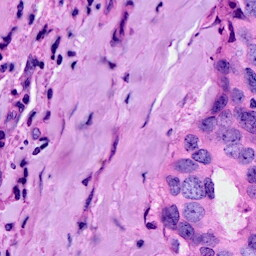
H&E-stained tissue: Breast